Question: When accessing Google Mail or Google Calendar from Chrome, small icon appears in addressbar allowing to install custom service handler for URI scheme (marked with red square in picture).

Tooltip for icon is: 'This page wants to install a service handler'. When I click icon and allow Google Mail to handle 'mailto:' links, all 'mailto:' links are opening in Chrome.
Is it possible to create webpage that will be able to install custom handler for my custom URI scheme just like Google Mail do?
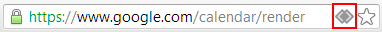
Answer: For Chrome (13+), Firefox (3.0+) and Opera (11.60+) it is possible to register web application as service handler for custom URI scheme using JavaScript API:
'''
window.navigator.registerProtocolHandler(protocol, uri, title);
'''
- 'protocol'- 'uri'- 'title'
Specifically for Chrome there is a limitation that does not allow to use custom schemes that don't start with 'web+' prefix (except standard ones: 'mailto', 'mms', 'nntp', 'rtsp' and 'webcal'). So if you want to register your web app as service handler as GMail do, you should write something like this:
'''
navigator.registerProtocolHandler("mailto", "https://www.example.com/?uri=%s", "Example Mail");
'''
or
'''
navigator.registerProtocolHandler("web+myscheme", "https://www.example.com/?uri=%s", "My Cool App");
'''
Pay attention at URI pattern, it have to contain '%s' which will be replaced with actual URI of the link user clicks. For example:
'''
<a href="web+myscheme:some+data">Open in "My Cool App"</a>
'''
will trigger 'GET' request to 'http://www.example.com/?uri=web%2Bmyscheme%3Asome%20data'
Here are some useful links:
- <URL>